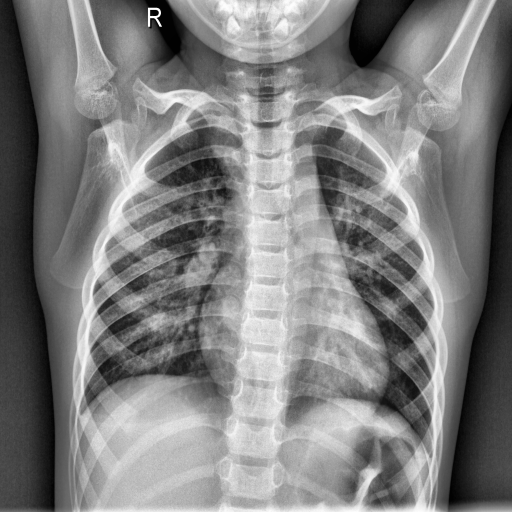
Finding: NORMAL